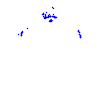
Particle: proton